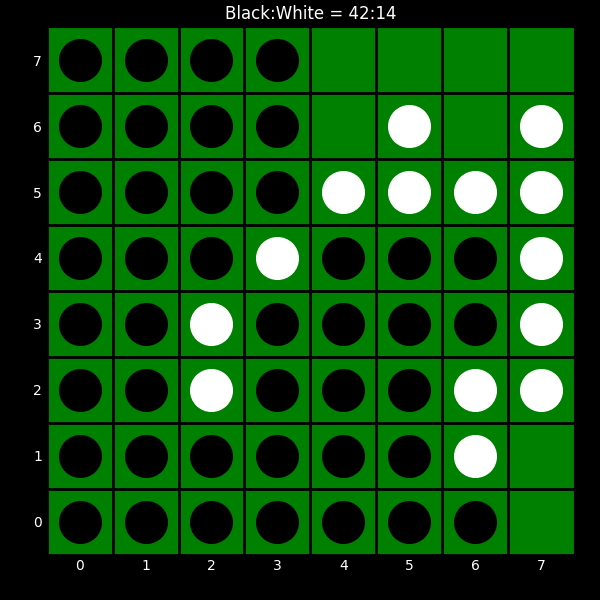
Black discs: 42
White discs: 14